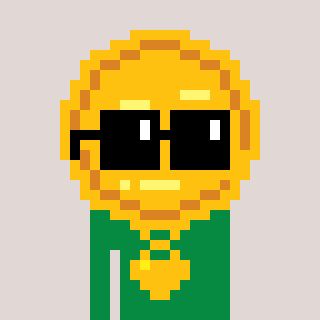
a pixel art character with square black sunglasses, a medal-shaped head and a green-colored body on a warm background